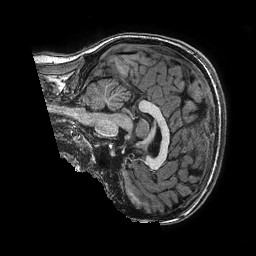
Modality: T1w
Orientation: sagittal
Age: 13
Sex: female
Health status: ill
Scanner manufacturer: ge
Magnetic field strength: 3 T
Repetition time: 0.0077 s
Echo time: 0.003436 s